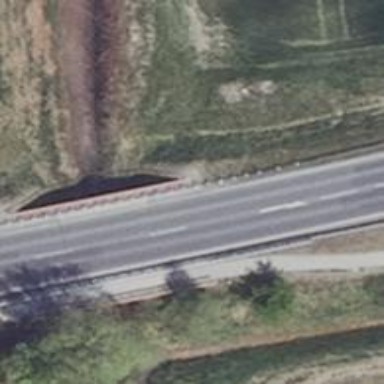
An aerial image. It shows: Man-made bridge.